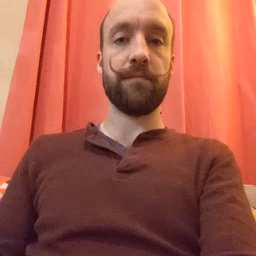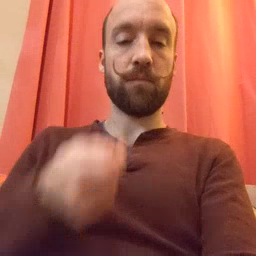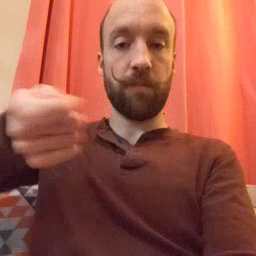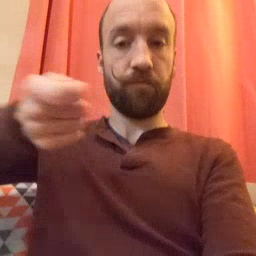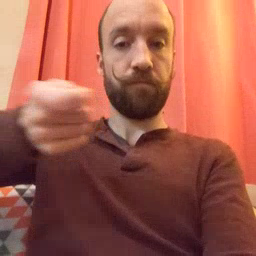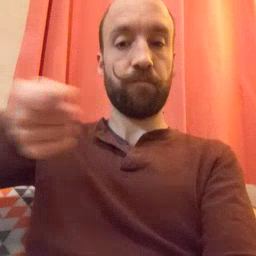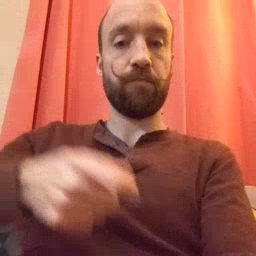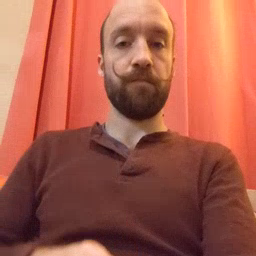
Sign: vacuum